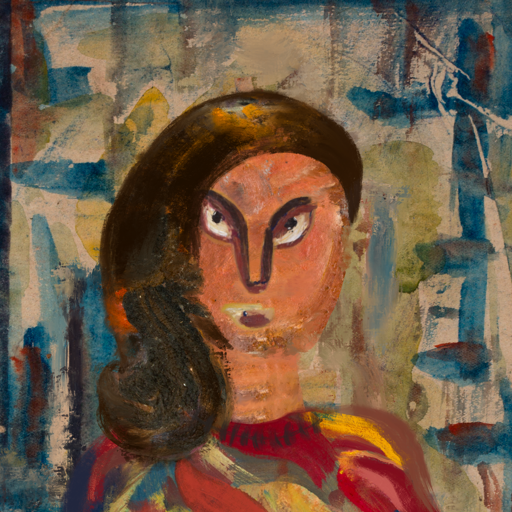
Background: Orphan, Head And Neck Front: Boggyland, Face Front: After_Raid, Bust: Mother_And_Son_Son, Hair Front: Gypsy_Queen, Head Accessory: Blank, Second Necklace: Blank, Necklace: In_The_Sun, Baby: Blank